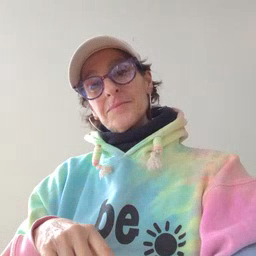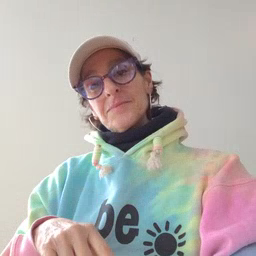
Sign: bed